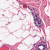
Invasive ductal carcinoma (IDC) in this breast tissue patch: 0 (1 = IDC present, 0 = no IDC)